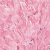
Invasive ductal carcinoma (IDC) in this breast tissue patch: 0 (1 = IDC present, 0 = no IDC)